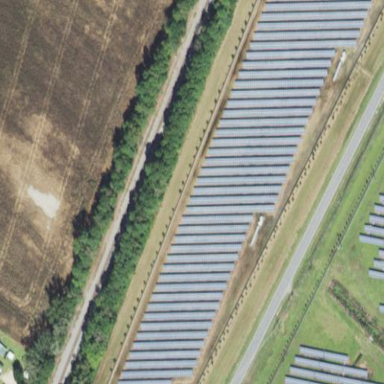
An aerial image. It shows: Solar photovoltaic power plant surrounded by fence.